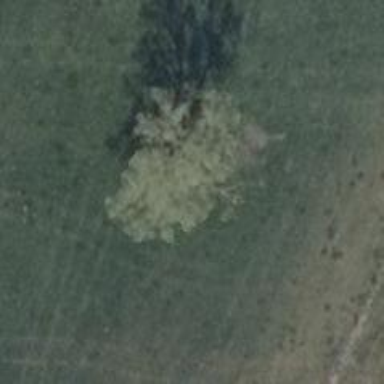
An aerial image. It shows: Single tag "natural: tree."